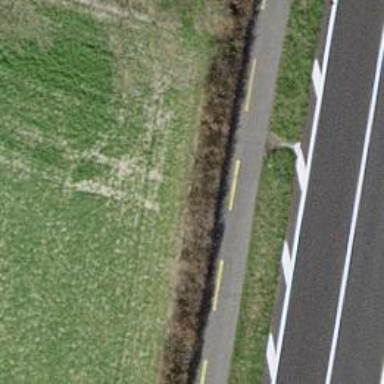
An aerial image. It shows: Asphalt road designated as cycleway. Both the cycleway and the footway have asphalt surfaces.